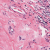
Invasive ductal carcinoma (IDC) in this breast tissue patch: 0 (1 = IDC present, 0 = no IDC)